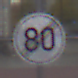
Verkehrszeichen: EndeGeschwindigkeit80
Umgebung: Outdoor, Urban
Tageszeit: MorningAfternoon
Wetter: Overcast
Licht: Natural
Jahreszeit: NotSpecified
Kontrast: LowContrast